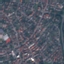
Land use / land cover: Residential